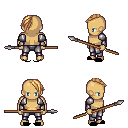
a pixel art fantasy rpg character, male body template, human, tanned skin, steel arm armor, metal pants, light blonde long mohawk hairstyle, black slippers, spear, four views (front, back, left, right), 2x2 character sprite sheet, small pixel art, hard edges, no anti-aliasing